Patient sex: F
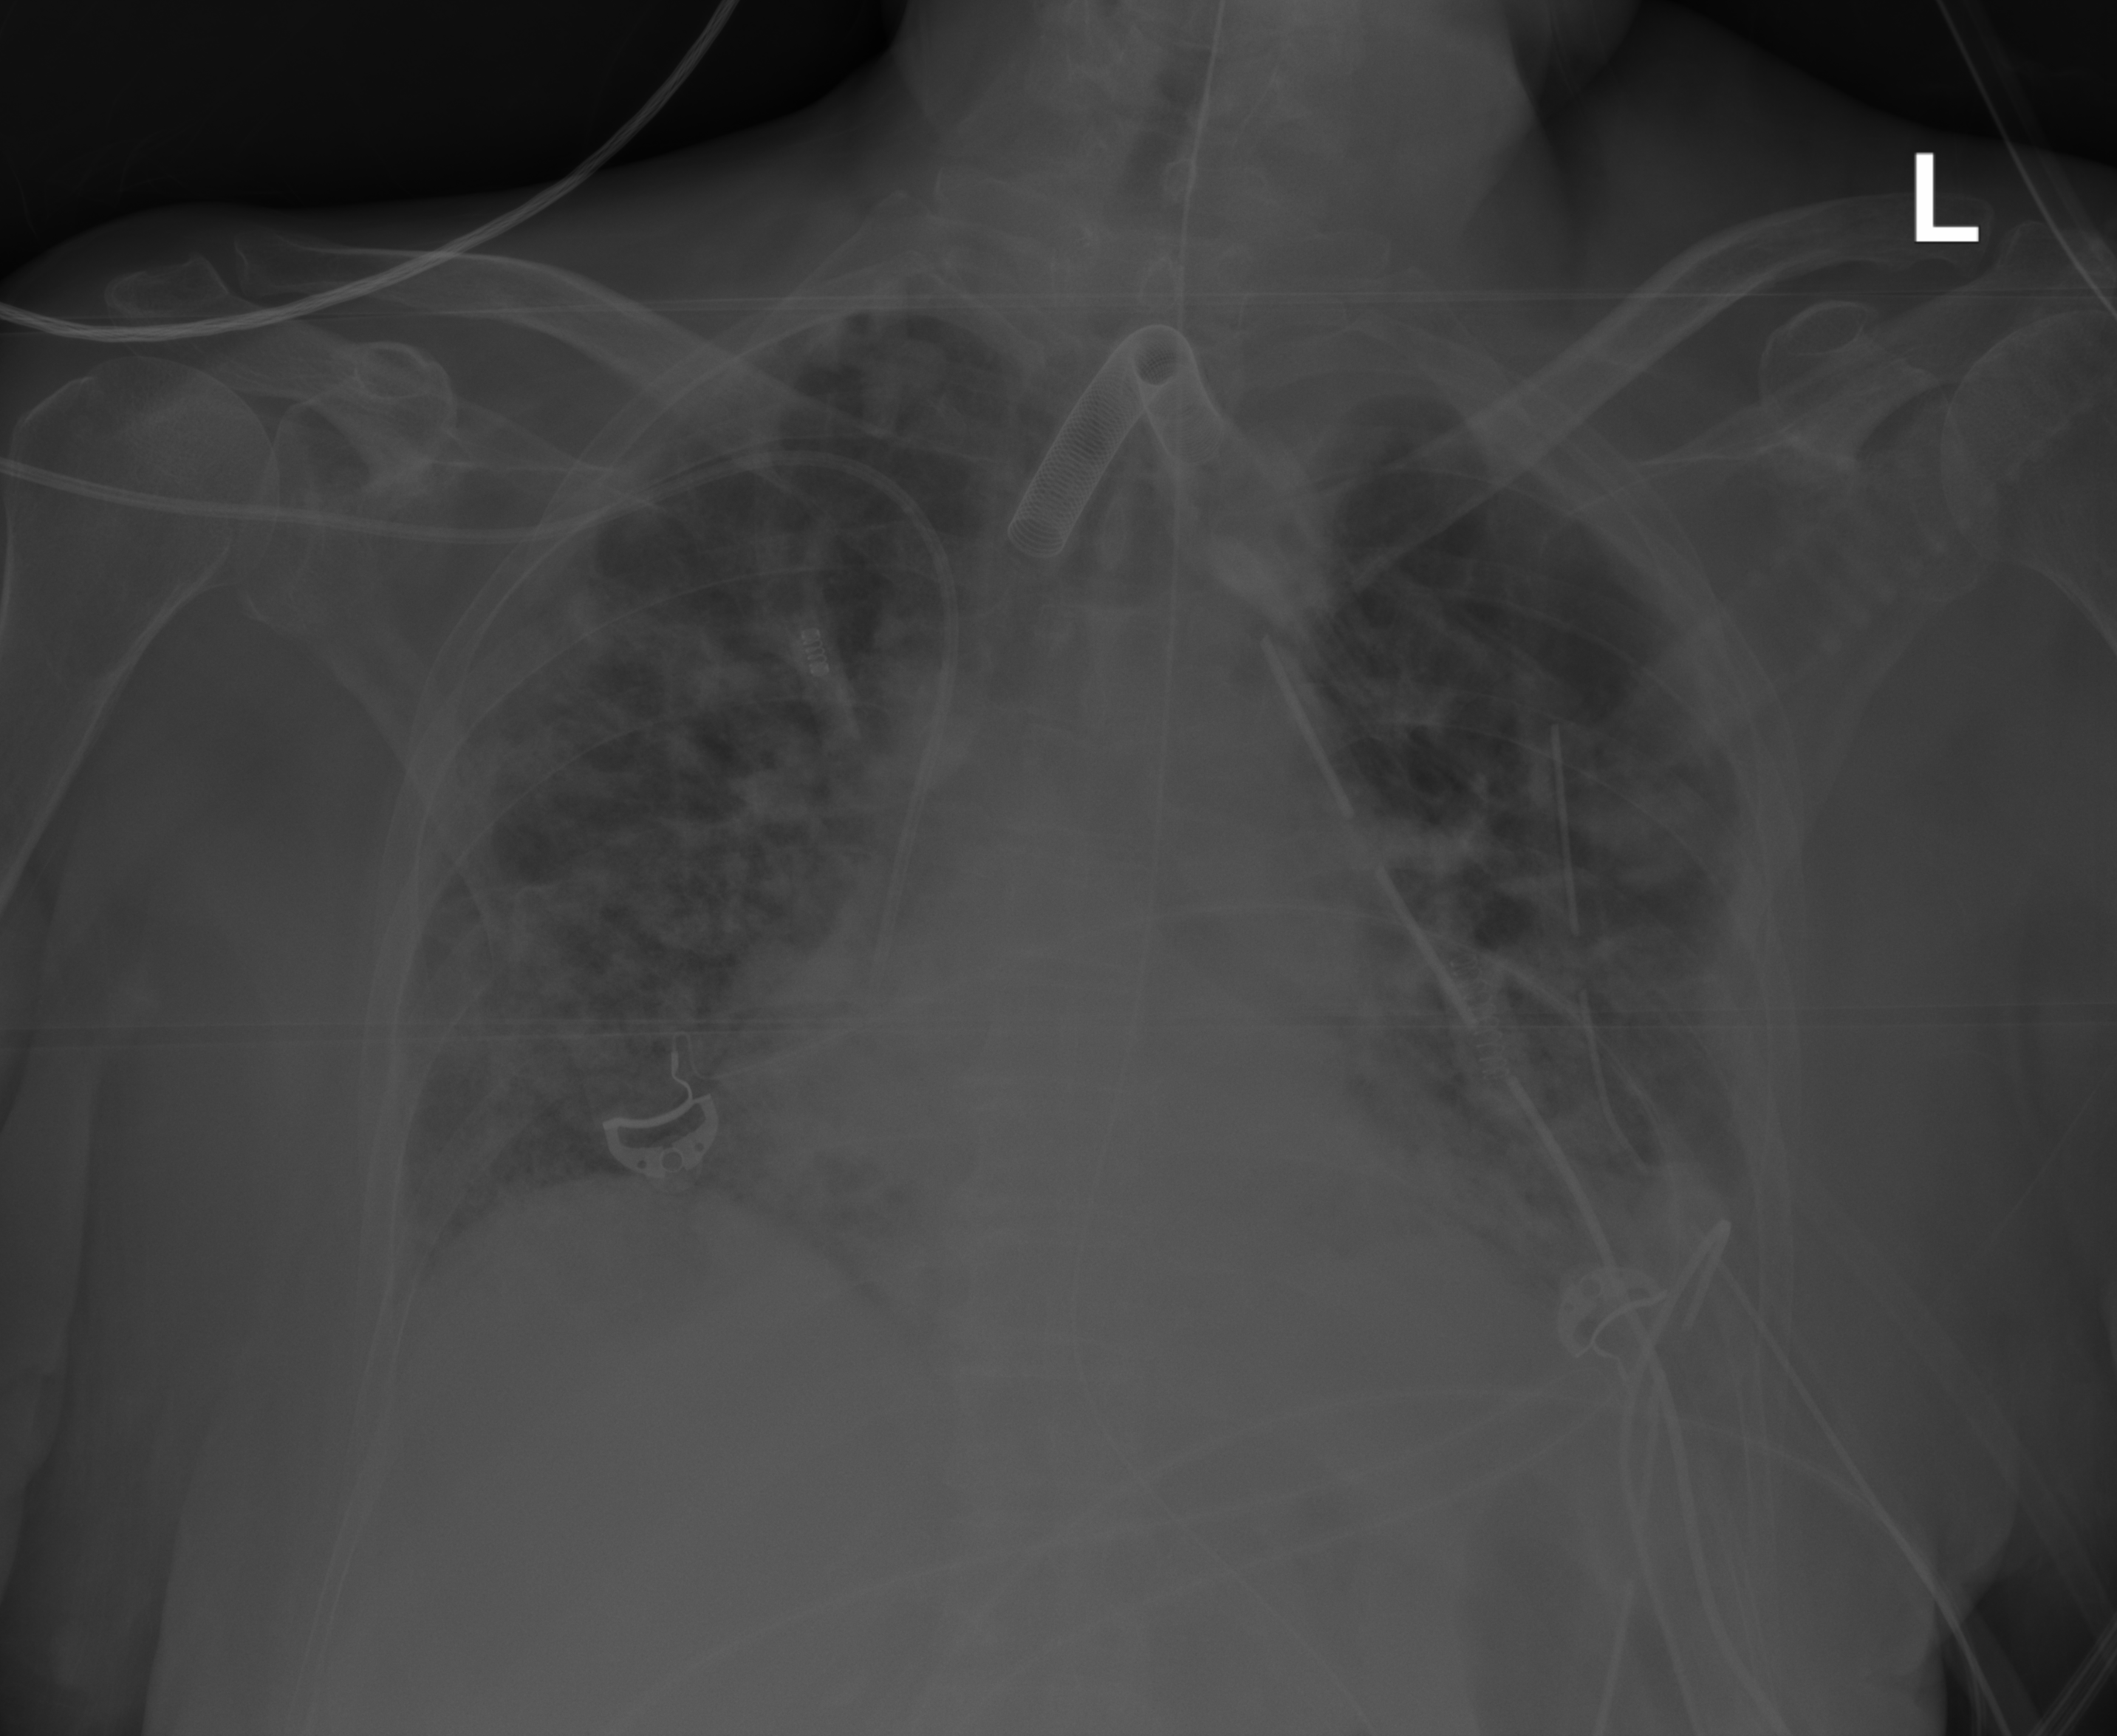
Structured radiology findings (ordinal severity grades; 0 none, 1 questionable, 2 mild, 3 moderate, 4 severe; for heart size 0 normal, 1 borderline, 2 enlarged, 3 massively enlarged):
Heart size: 0
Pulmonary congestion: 0
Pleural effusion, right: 0
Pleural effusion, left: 2
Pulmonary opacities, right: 3
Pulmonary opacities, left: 3
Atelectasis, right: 0
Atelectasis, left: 0